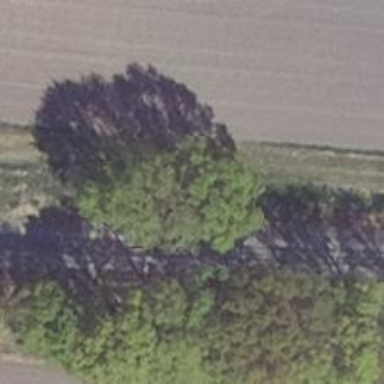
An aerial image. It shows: Deciduous tree with broadleaved leaves.